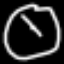
Label: clock